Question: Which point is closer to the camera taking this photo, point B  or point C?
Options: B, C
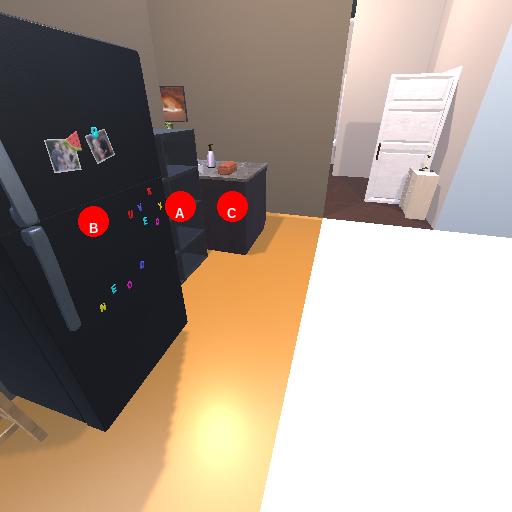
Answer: B